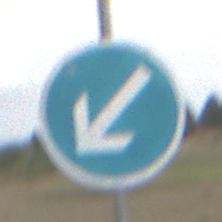
Verkehrszeichen: VorgeschriebeneVorbeifahrtLinks
Umgebung: Outdoor, Nature
Tageszeit: Midday
Wetter: PartlyCloudy
Licht: Natural
Jahreszeit: NotSpecified
Kontrast: MediumContrast